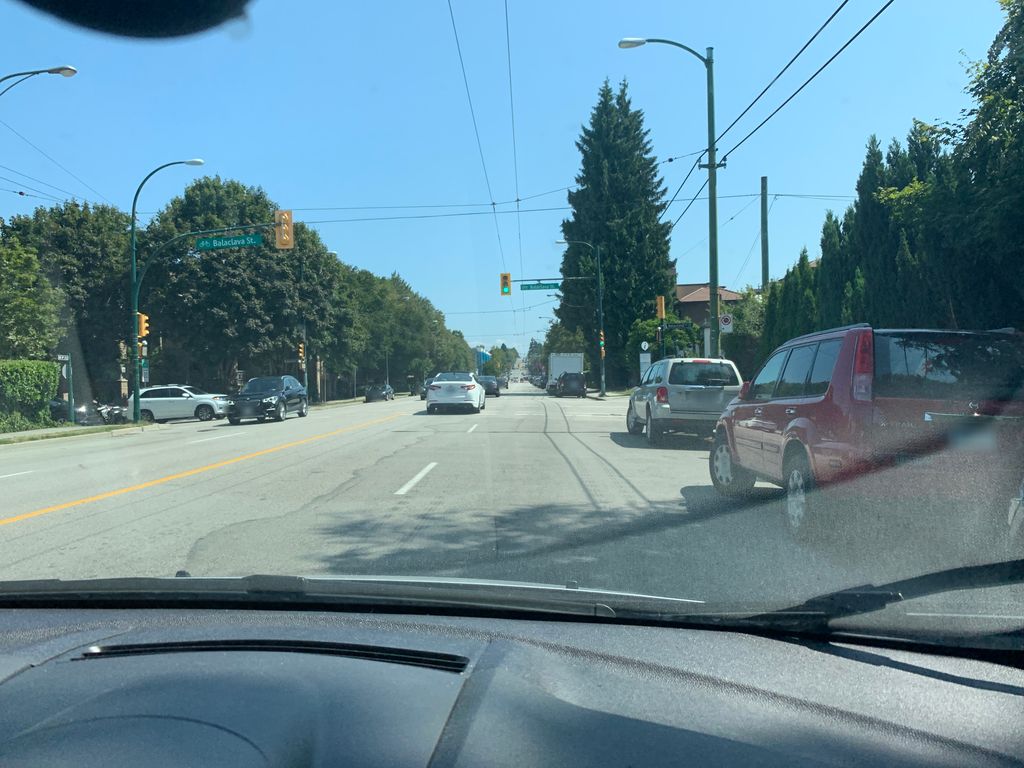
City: vancouver